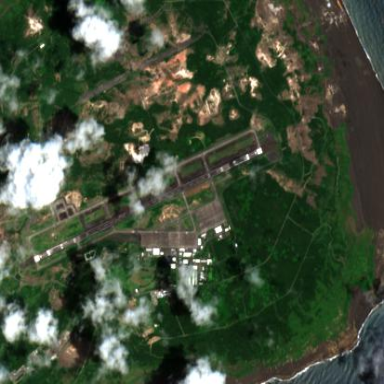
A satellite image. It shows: Military airfield located within larger aerodrome area.